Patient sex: F
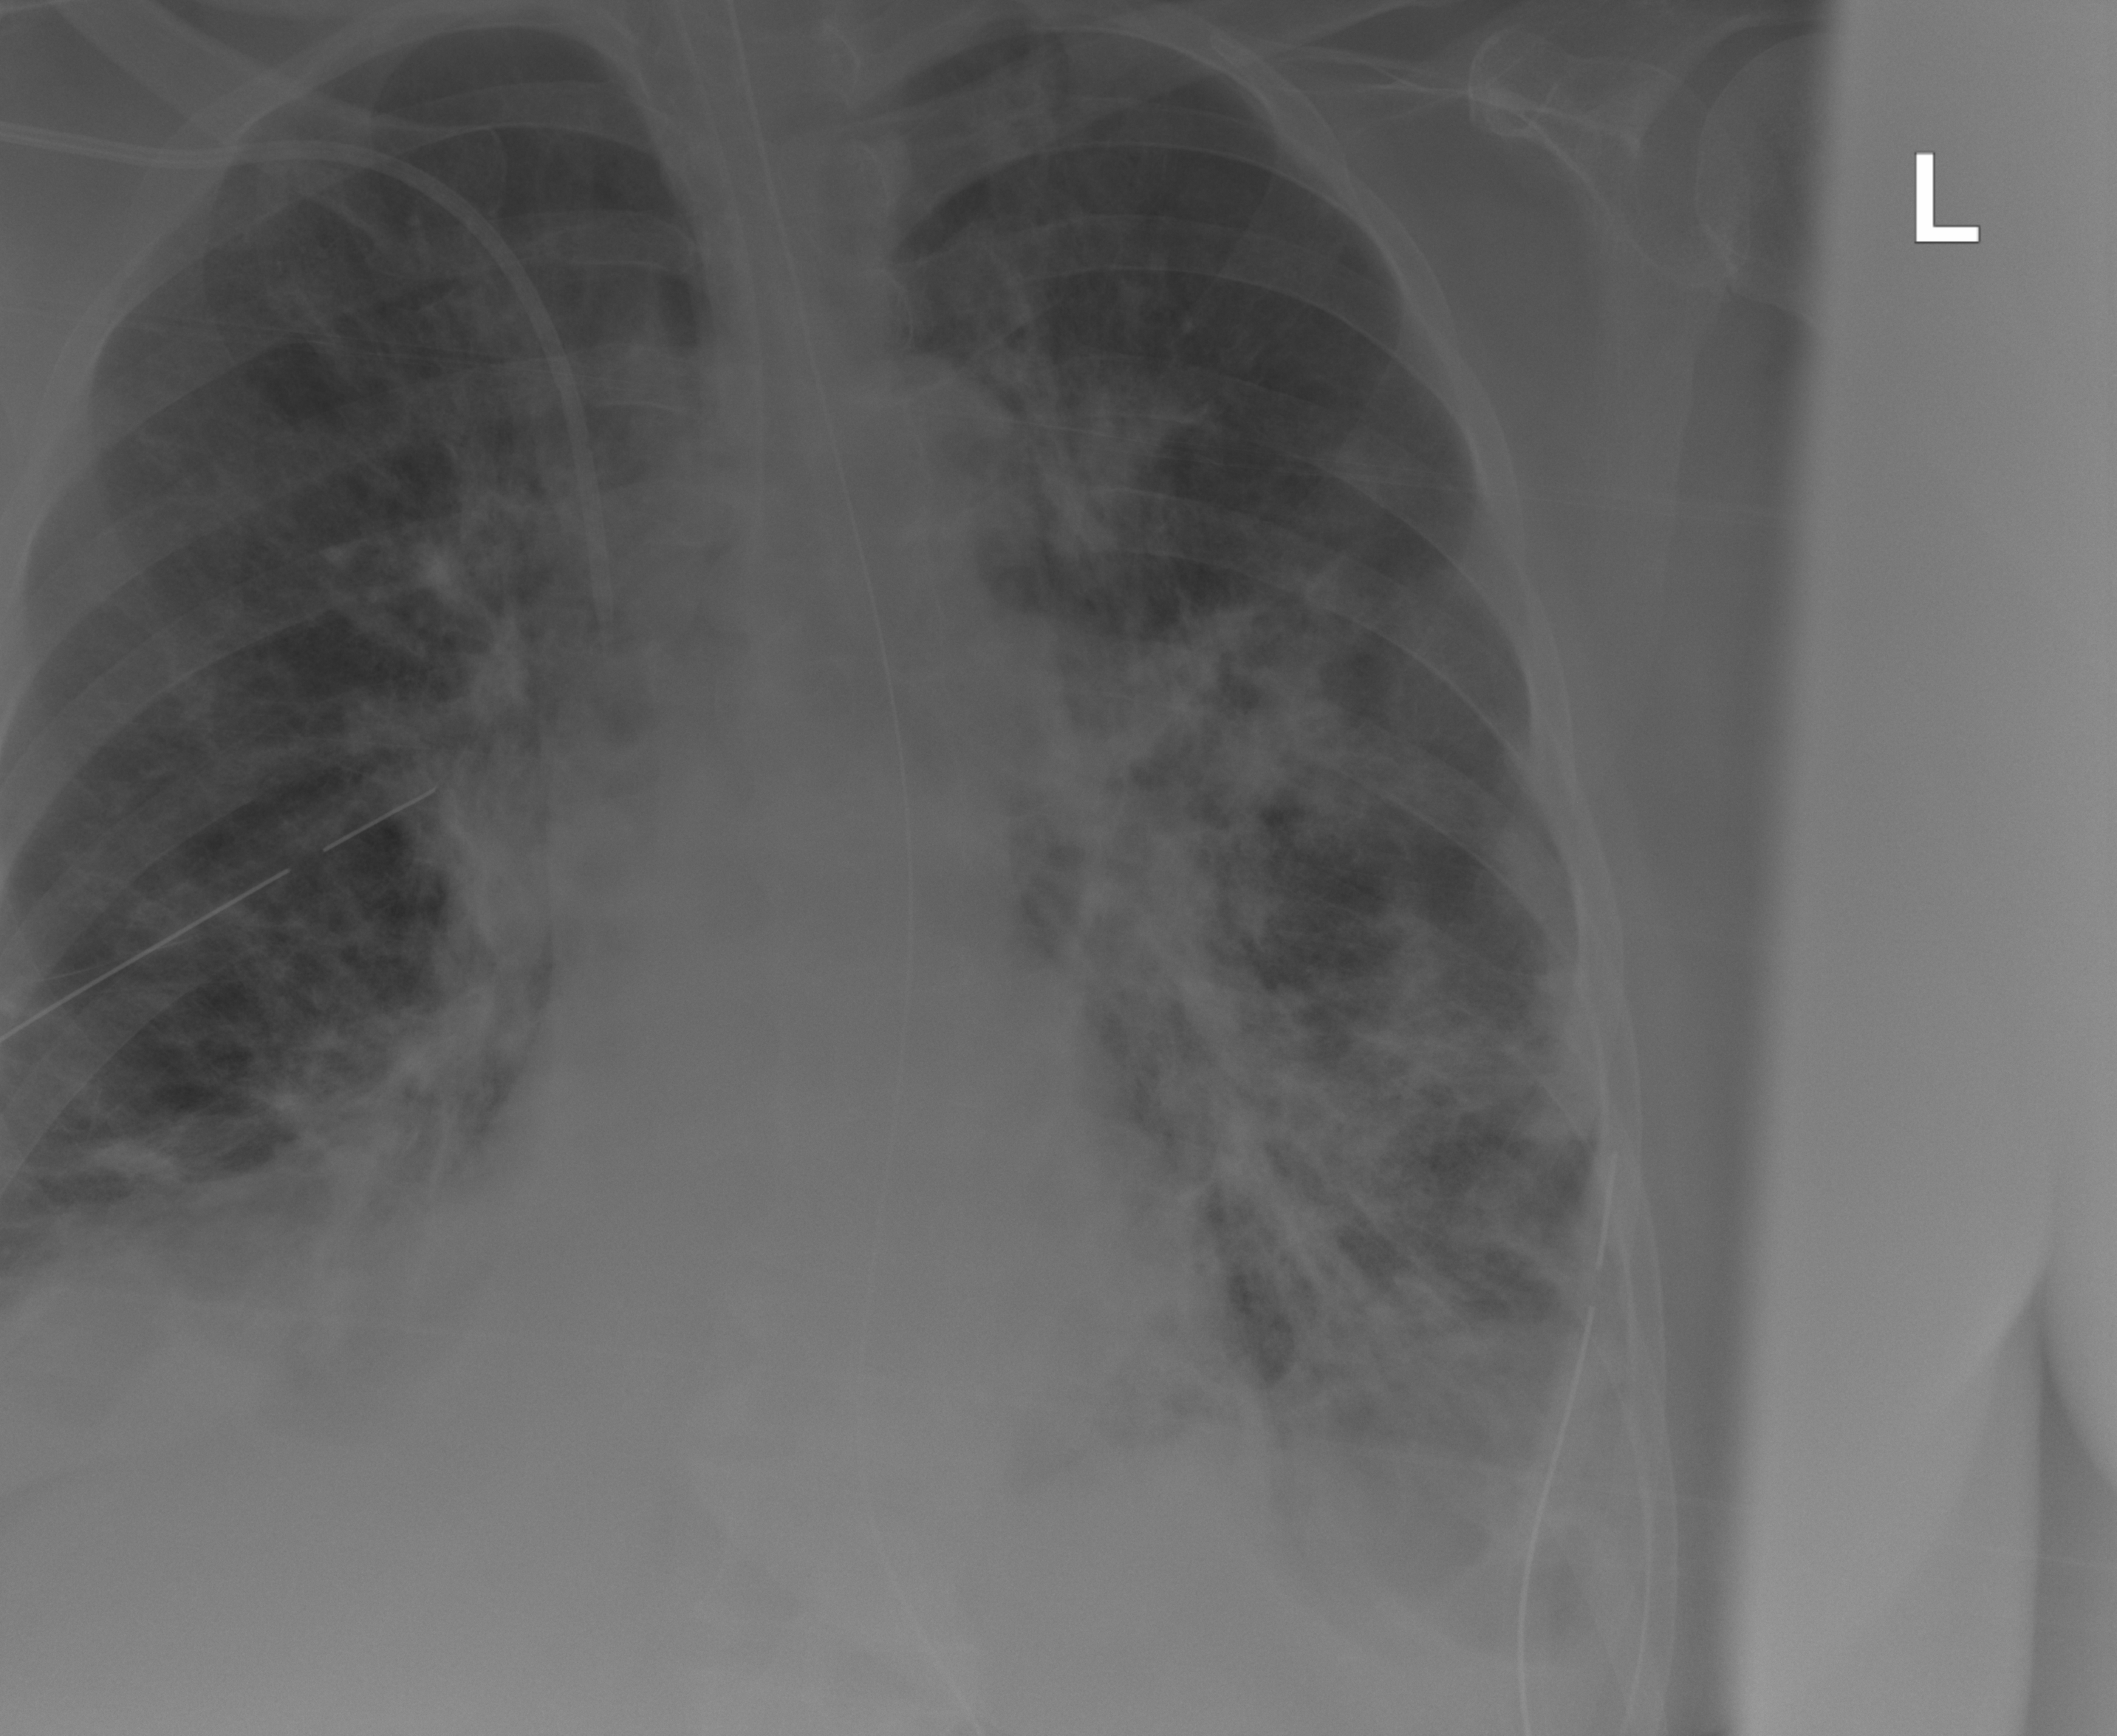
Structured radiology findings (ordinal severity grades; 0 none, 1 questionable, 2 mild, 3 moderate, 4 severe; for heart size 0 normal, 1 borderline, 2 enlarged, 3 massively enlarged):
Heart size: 0
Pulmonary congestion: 0
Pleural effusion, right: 0
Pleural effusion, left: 2
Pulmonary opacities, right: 2
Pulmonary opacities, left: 3
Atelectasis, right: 0
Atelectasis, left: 2